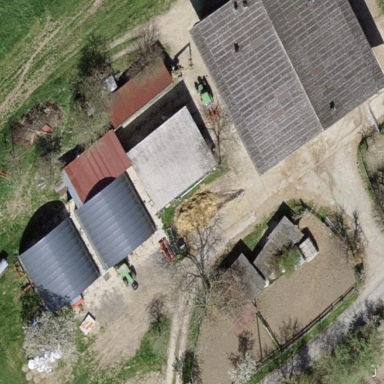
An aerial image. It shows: Farmyard area.